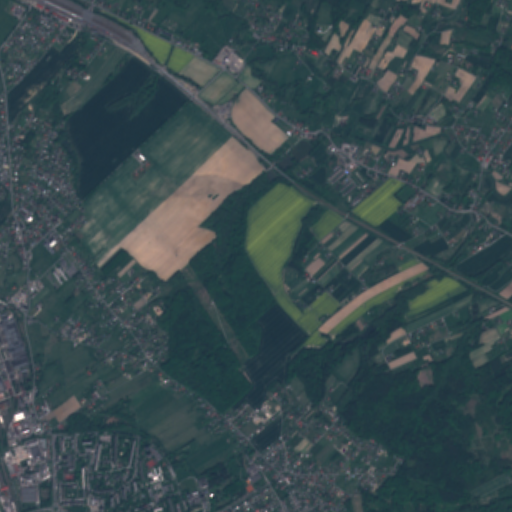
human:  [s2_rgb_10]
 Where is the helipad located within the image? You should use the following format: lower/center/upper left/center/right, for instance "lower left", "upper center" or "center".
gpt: The helipad is located in the lower center of the image.
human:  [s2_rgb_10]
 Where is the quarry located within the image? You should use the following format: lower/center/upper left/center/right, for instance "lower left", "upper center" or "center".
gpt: There is no quarry in the image.